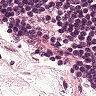
Metastatic tissue present: no